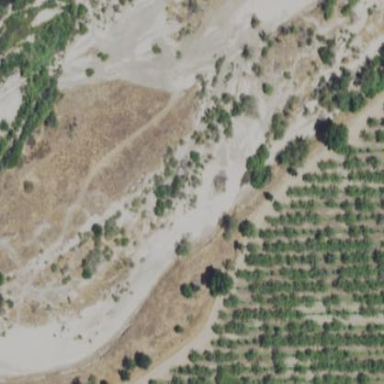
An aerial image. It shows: Orchard filled with almond trees.